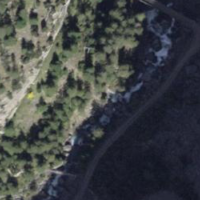
EUNIS habitat code: 43
Species observed at this site:
Saxifraga caesia
Cypripedium calceolus
Sorbus aucuparia
Dryas octopetala
Pinguicula alpina
Gymnadenia conopsea